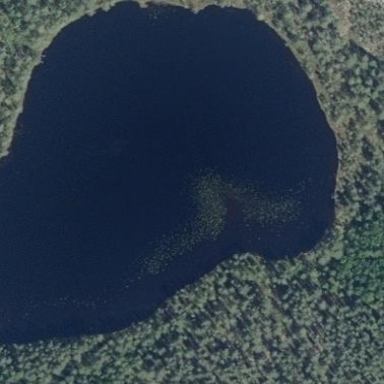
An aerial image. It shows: Pond surrounded by natural water.